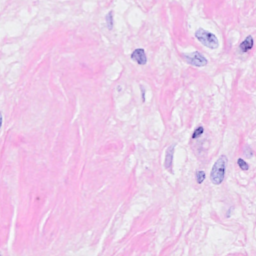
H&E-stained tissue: Breast